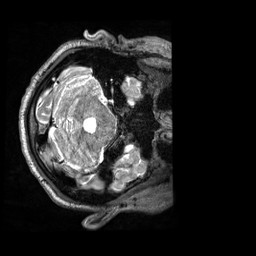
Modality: T2w
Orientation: axial
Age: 35
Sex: male
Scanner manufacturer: siemens
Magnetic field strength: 3 T
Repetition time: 3.2 s
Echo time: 0.562 s